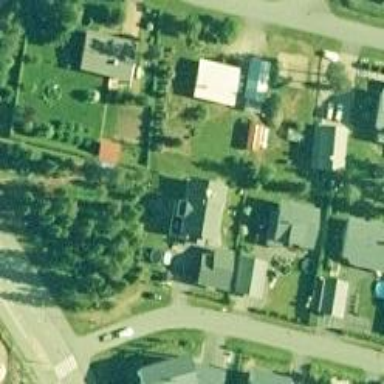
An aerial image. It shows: Peaceful suburb.